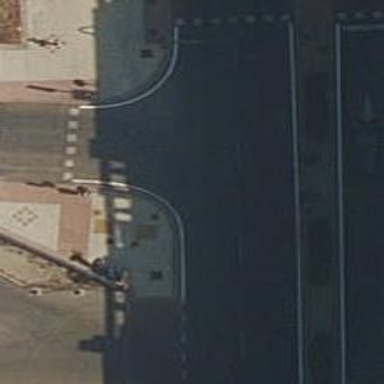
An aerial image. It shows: Road with traffic signals.